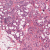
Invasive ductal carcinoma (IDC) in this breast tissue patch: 1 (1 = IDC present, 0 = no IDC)